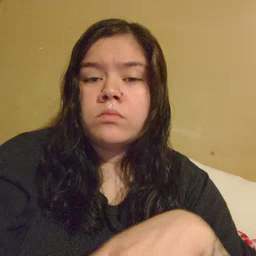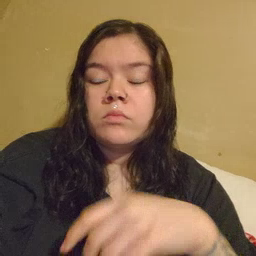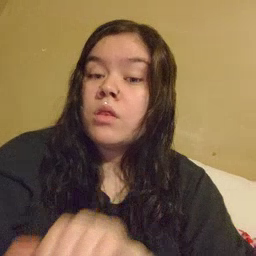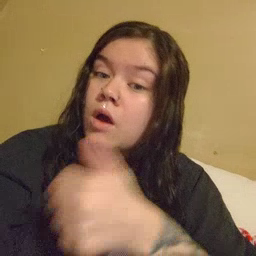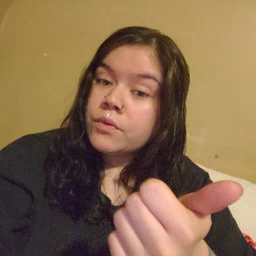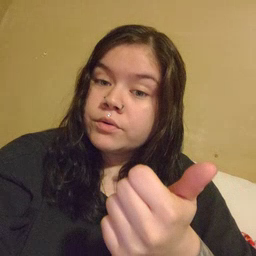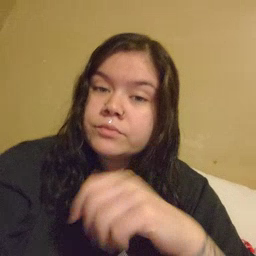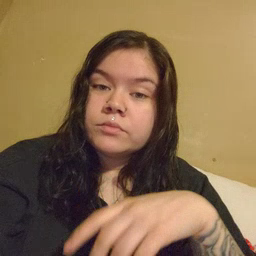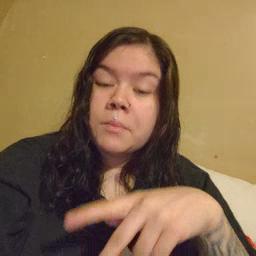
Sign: another